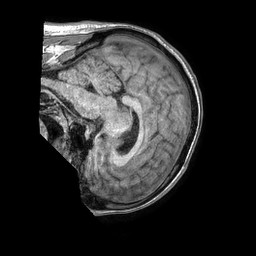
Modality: T1w
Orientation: sagittal
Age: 53
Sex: male
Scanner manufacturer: philips
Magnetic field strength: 1.5 T
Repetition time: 0.007792 s
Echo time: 0.003564 s